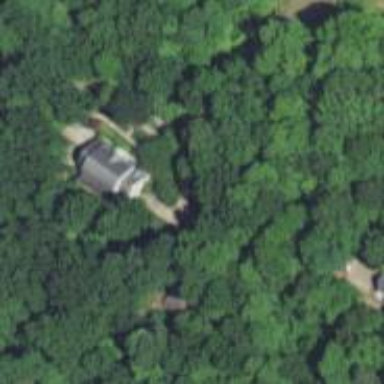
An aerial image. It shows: Driveway.